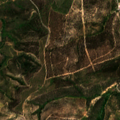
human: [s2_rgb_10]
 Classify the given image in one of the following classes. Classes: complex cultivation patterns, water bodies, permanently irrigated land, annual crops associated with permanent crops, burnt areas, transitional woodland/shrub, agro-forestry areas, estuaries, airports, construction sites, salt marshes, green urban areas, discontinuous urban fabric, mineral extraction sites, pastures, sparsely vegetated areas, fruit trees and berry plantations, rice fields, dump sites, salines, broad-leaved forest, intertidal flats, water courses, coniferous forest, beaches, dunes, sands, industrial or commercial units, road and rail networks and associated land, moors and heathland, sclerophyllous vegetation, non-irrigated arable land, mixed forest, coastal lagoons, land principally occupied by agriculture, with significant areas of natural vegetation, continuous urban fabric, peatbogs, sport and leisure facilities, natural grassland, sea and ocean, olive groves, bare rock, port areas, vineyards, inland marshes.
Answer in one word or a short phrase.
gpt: permanently irrigated land, olive groves, land principally occupied by agriculture, with significant areas of natural vegetation, broad-leaved forest, coniferous forest, transitional woodland/shrub